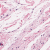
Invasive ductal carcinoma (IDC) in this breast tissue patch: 0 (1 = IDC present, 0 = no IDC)